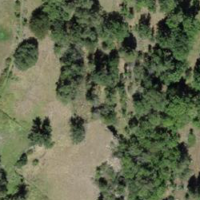
EUNIS habitat code: 43
Species observed at this site:
Euphorbia cyparissias